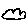
Label: cloud